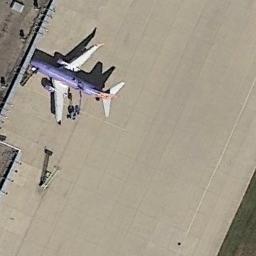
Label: airplane